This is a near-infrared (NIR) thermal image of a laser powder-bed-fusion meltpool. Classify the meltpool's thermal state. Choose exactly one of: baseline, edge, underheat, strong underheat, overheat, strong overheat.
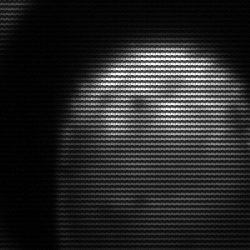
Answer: strong underheat